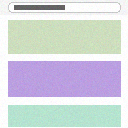
Screen state: on